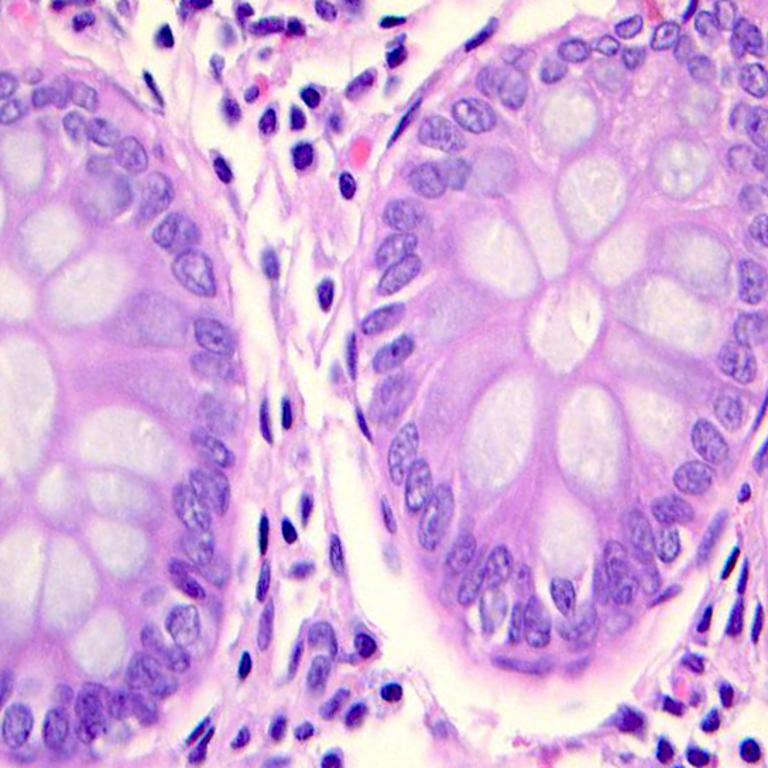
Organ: colon
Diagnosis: benign